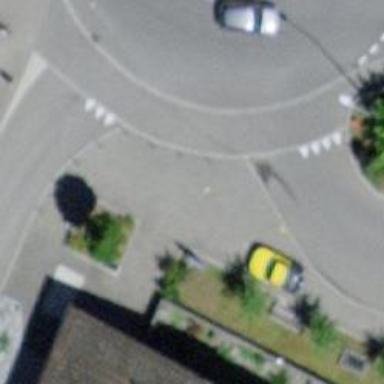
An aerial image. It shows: Bollard barrier.